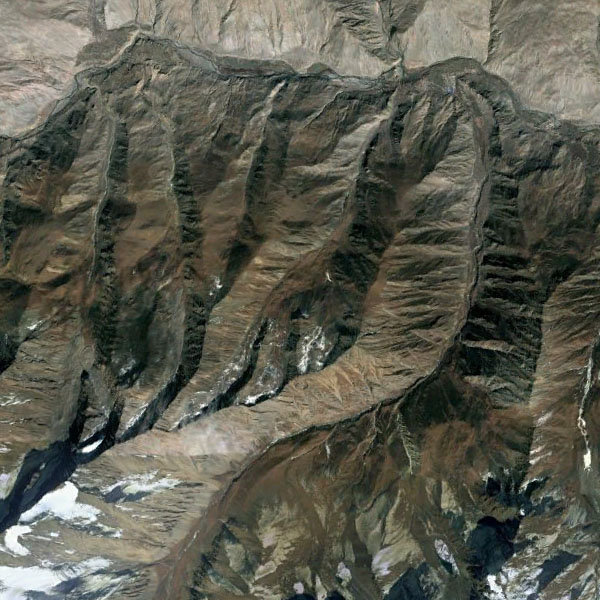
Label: Mountain